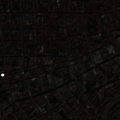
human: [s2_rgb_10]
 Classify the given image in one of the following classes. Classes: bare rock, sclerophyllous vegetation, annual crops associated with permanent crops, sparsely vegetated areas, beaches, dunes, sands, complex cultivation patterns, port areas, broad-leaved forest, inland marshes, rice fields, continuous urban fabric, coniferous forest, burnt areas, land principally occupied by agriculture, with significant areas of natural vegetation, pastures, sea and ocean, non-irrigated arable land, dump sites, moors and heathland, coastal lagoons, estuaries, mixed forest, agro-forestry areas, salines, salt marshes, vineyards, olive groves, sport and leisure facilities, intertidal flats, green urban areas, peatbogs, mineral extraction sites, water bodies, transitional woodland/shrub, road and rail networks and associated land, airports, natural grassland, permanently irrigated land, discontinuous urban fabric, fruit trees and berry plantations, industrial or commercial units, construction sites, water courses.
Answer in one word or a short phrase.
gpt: continuous urban fabric